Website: apple
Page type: order-tracking
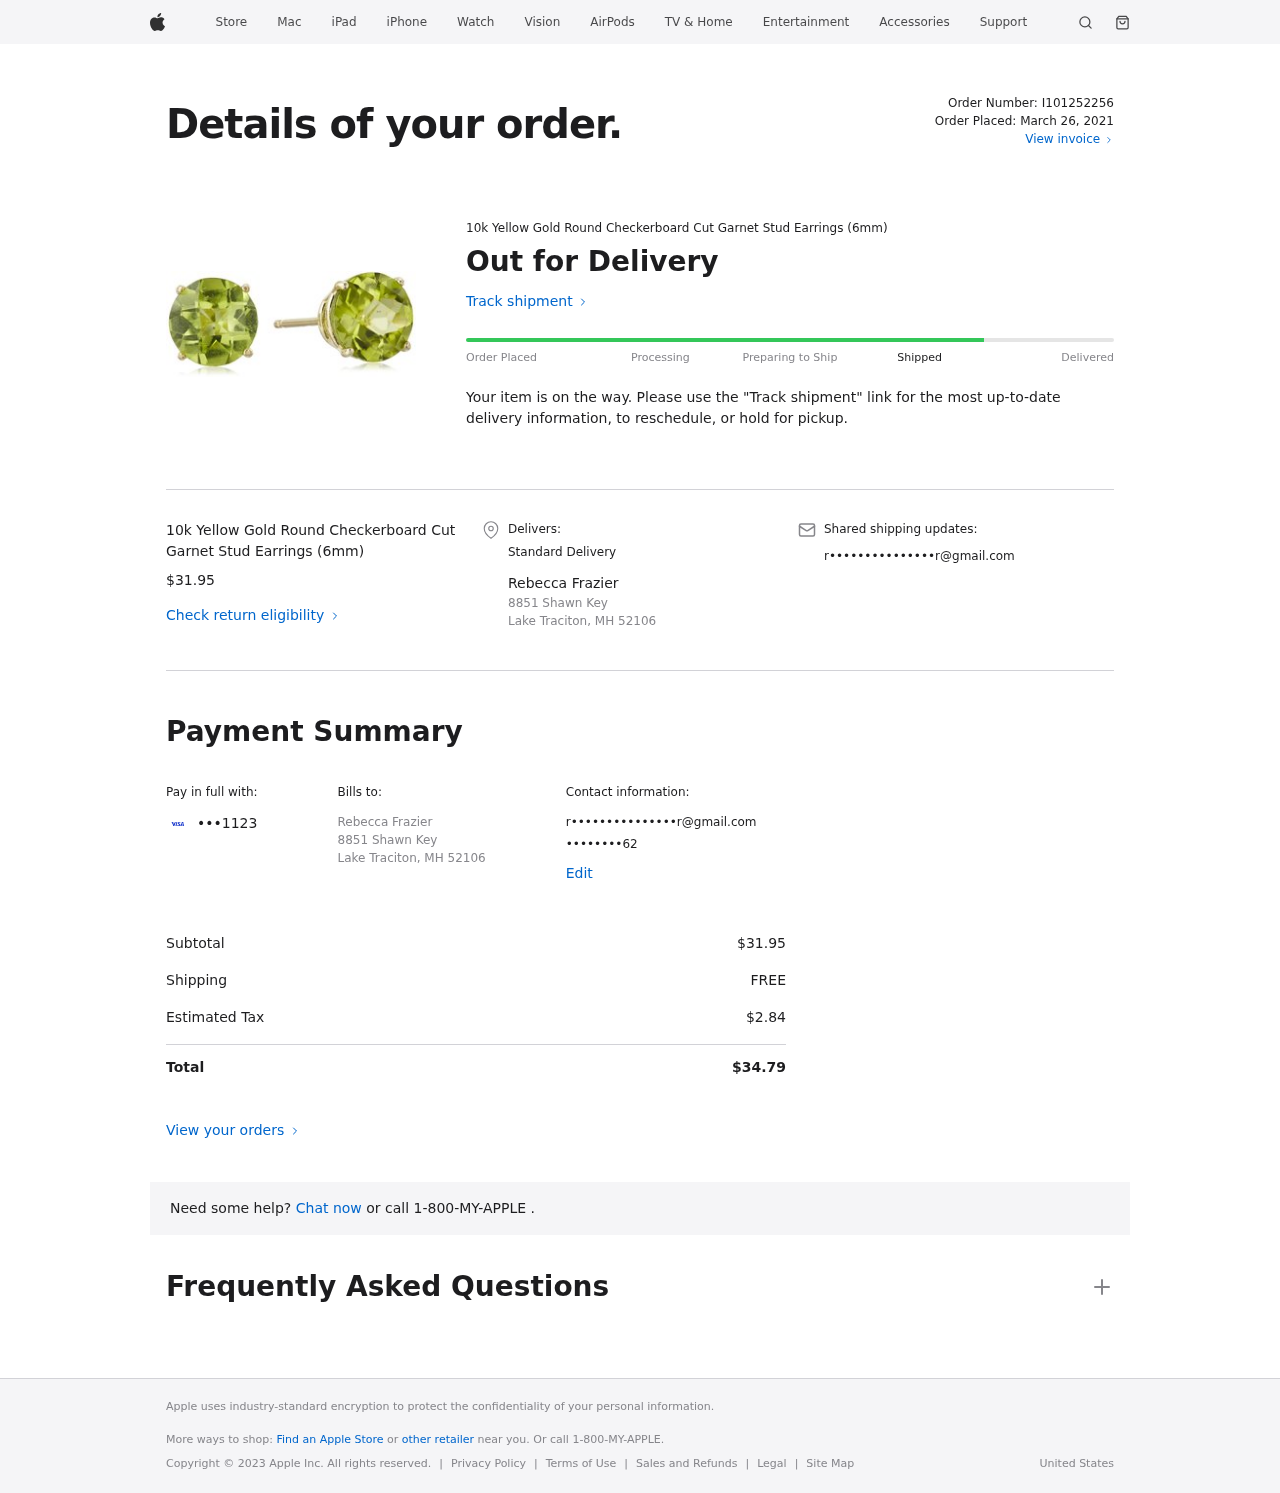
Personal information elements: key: PII_CARD_LAST4
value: •••1123
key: PII_CITY_STATE_ZIP
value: Lake Traciton, MH 52106
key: PII_EMAIL
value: r•••••••••••••••r@gmail.com
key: PII_FULLNAME
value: Rebecca Frazier
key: PII_PHONE
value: ••••••••62
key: PII_STREET
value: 8851 Shawn Key
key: PII_FULLNAME2
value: Rebecca Frazier
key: PII_STREET2
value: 8851 Shawn Key
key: PII_CITY_STATE_ZIP2
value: Lake Traciton, MH 52106
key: PII_EMAIL2
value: r•••••••••••••••r@gmail.com
Product elements: key: PRODUCT1_NAME
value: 10k Yellow Gold Round Checkerboard Cut Garnet Stud Earrings (6mm)
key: PRODUCT1_PRICE
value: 31.95
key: PRODUCT1_NAME2
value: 10k Yellow Gold Round Checkerboard Cut Garnet Stud Earrings (6mm)
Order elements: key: ORDER_ID
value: Order Number: I101252256
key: ORDER_DATE
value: Order Placed: March 26, 2021
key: ORDER_SUBTOTAL
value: $31.95
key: ORDER_SHIPPING_COST
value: FREE
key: ORDER_TAX
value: $2.84
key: ORDER_TOTAL
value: $34.79